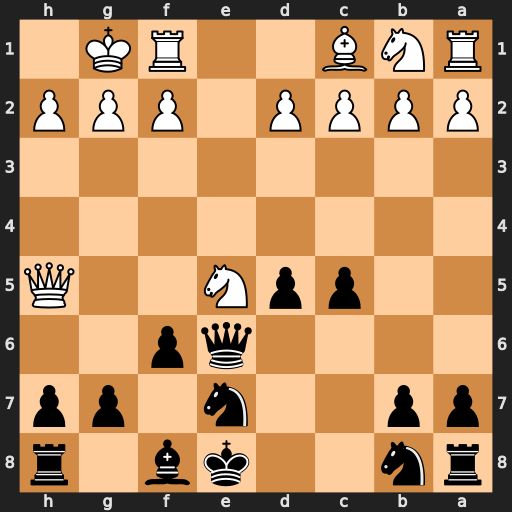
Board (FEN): rn2kb1r/pp2n1pp/4qp2/2ppN2Q/8/8/PPPP1PPP/RNB2RK1
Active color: b
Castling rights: kq
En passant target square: -
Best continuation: g6 Nxg6 Nxg6